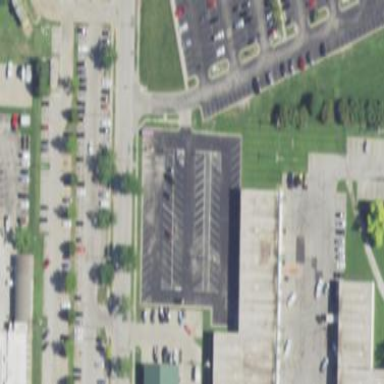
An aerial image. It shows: Parking area with surface.